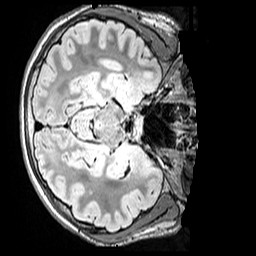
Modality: FLAIR
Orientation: axial
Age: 13
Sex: male
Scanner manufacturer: siemens
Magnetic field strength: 3 T
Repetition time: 5 s
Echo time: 0.388 s